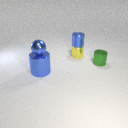
small blue metal sphere above large blue metal cylinder